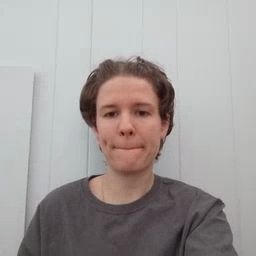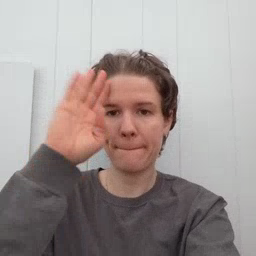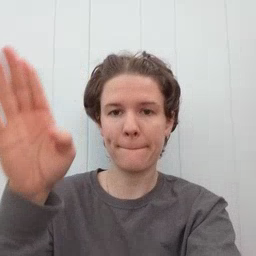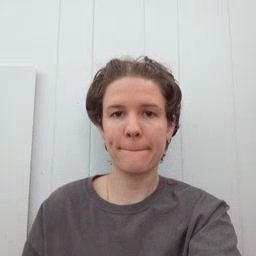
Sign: hello